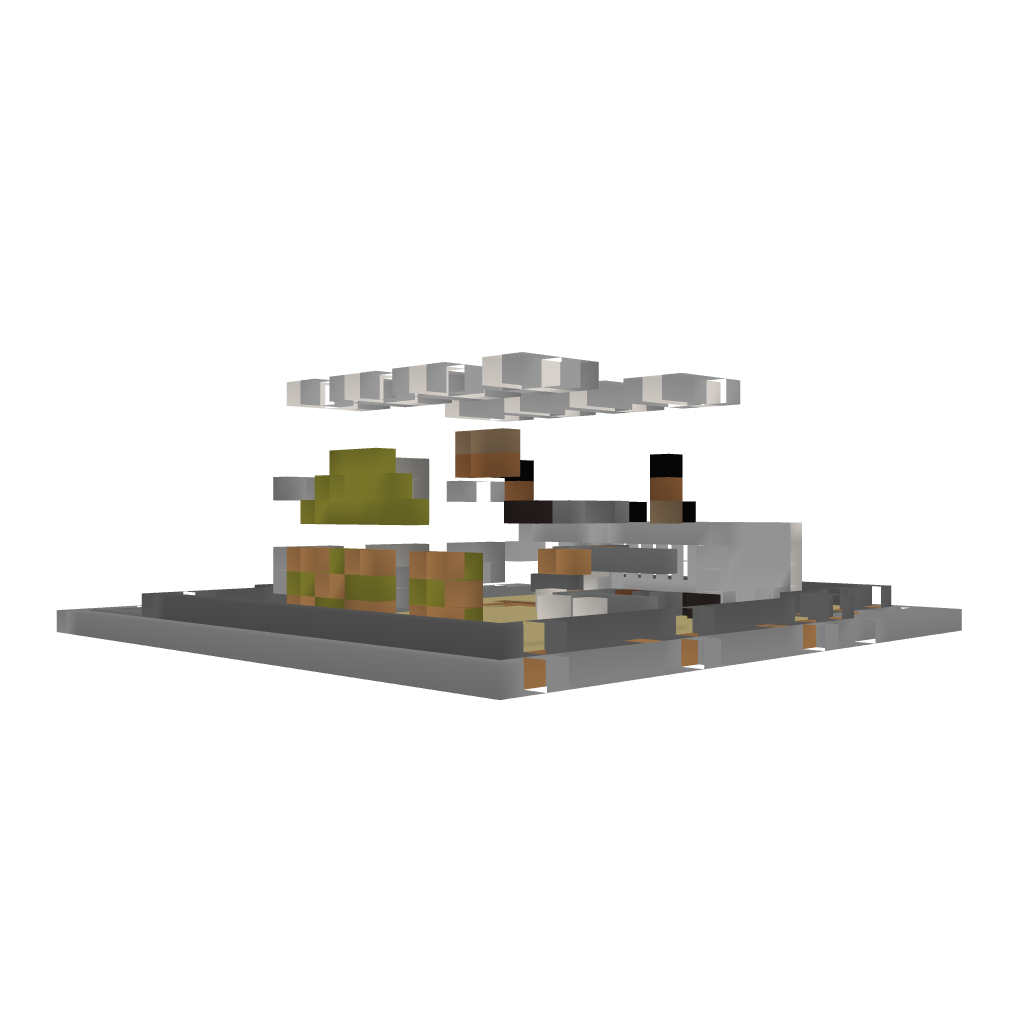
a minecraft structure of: Modern House 005